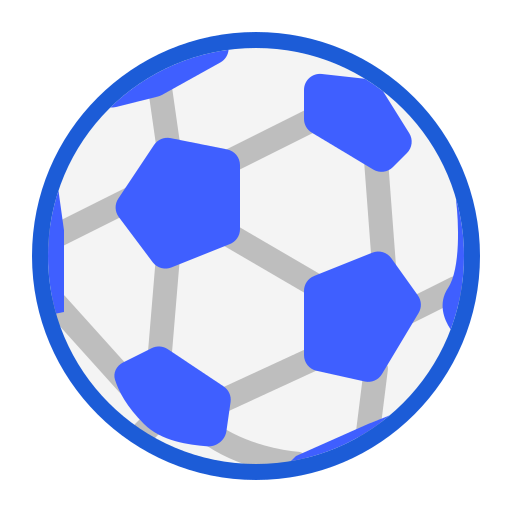
soccer ball flat